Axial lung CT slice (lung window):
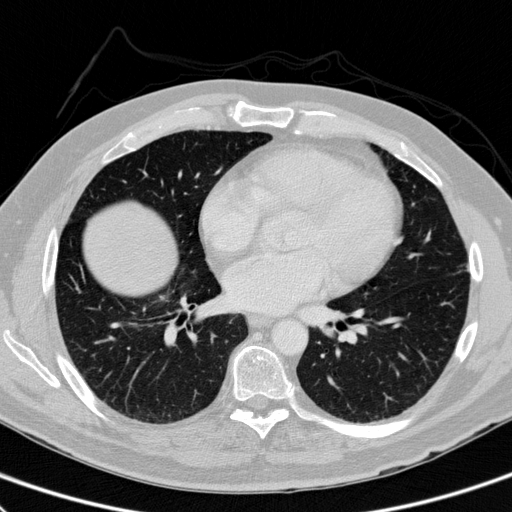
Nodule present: no